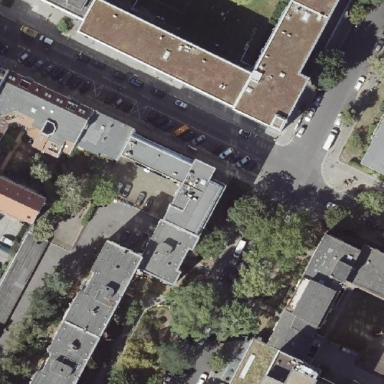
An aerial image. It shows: Commercial building.